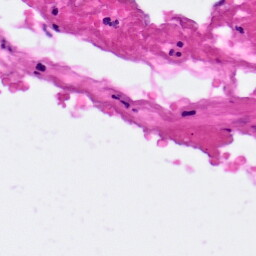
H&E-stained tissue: Pancreatic